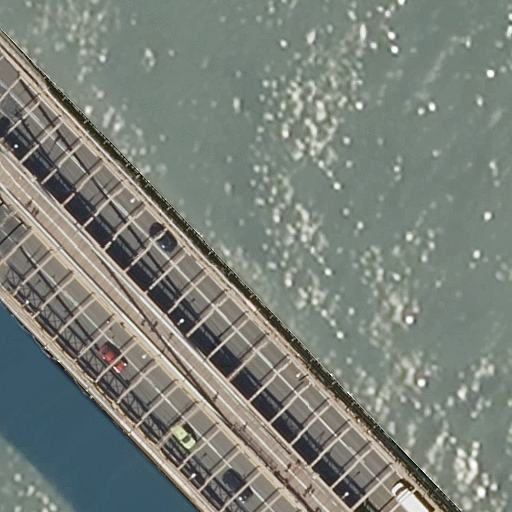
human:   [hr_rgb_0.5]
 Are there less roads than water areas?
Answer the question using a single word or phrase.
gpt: no

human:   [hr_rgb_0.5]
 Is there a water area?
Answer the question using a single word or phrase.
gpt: yes

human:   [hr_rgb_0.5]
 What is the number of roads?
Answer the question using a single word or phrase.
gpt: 3

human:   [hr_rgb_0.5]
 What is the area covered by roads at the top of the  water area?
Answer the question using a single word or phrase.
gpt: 0m2

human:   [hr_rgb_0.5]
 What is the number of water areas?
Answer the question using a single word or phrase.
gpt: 1

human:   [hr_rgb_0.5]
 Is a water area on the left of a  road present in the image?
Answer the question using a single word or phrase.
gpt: no

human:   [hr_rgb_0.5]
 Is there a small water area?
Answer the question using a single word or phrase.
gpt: no

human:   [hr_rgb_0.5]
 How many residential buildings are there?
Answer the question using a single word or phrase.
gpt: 0

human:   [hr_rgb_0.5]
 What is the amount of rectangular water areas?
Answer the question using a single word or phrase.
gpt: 1

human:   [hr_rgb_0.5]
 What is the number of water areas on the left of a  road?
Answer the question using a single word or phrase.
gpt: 0

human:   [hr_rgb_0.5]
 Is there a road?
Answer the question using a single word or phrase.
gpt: yes

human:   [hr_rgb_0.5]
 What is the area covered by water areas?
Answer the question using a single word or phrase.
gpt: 10605m2

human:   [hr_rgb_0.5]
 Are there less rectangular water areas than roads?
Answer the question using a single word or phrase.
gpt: yes

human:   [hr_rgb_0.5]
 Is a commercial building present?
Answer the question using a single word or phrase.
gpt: no

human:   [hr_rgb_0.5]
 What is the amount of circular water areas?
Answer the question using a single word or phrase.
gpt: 0

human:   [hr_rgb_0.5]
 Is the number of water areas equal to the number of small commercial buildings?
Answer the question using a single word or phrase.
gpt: no

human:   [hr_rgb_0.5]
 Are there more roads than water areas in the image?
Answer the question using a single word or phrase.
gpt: yes

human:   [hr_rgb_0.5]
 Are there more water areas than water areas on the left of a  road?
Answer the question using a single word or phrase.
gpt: yes

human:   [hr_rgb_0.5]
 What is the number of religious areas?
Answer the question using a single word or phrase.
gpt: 0

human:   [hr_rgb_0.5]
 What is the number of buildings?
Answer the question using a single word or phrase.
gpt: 0

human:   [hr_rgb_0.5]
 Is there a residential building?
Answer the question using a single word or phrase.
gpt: no

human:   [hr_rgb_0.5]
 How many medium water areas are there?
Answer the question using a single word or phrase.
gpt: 0

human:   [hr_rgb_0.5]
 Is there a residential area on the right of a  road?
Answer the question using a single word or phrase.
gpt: no

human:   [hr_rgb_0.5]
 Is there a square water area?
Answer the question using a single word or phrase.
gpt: no

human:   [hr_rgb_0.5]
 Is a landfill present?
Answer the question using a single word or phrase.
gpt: no

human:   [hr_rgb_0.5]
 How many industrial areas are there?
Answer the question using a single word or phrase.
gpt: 0

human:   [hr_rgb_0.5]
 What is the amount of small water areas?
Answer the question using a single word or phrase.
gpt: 0

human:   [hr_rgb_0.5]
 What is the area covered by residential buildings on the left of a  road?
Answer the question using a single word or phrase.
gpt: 0m2

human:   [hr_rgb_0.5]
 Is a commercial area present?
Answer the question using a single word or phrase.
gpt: no

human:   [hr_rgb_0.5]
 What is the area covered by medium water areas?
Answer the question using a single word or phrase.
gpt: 0m2

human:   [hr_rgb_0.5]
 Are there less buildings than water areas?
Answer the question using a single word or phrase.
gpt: yes

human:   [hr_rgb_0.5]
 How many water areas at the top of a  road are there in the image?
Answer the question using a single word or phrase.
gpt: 0

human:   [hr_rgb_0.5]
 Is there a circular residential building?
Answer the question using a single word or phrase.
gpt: no

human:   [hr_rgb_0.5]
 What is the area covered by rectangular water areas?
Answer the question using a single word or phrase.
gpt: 10605m2

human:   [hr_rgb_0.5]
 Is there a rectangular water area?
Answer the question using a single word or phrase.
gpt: yes

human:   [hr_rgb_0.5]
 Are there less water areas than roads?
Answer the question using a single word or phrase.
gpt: yes

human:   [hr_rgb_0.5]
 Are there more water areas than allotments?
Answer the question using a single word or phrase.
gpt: yes

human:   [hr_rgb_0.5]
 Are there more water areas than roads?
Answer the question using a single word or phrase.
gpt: no

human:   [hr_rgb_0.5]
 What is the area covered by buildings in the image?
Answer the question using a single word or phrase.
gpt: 0m2

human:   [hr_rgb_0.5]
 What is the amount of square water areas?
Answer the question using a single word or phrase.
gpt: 0

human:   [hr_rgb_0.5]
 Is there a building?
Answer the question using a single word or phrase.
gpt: no

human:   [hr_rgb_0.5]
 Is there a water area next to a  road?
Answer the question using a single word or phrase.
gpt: yes

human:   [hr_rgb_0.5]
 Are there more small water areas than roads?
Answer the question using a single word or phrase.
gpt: no

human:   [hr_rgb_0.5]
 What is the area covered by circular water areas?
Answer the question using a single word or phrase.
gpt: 0m2

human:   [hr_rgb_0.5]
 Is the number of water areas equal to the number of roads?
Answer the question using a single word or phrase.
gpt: no

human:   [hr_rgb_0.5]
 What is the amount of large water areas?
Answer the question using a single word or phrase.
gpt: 1

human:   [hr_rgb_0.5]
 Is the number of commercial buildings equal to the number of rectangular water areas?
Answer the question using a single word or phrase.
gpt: no

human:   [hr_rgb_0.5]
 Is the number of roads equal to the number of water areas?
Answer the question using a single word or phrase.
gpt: no

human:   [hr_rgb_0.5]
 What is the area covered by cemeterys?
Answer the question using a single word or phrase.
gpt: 0m2

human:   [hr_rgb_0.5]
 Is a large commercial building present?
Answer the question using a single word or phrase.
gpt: no

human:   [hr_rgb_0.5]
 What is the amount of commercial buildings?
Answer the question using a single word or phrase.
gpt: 0

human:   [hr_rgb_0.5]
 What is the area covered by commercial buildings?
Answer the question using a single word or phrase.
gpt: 0m2

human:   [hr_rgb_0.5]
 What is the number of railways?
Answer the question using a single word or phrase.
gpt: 0

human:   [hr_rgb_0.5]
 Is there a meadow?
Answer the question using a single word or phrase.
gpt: no

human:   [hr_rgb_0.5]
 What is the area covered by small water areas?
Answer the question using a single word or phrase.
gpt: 0m2

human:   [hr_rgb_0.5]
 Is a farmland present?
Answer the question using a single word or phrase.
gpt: no

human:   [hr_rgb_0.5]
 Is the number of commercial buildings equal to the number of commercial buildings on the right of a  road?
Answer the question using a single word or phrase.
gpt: yes

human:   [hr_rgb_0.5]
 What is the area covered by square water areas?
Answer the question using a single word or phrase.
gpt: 0m2

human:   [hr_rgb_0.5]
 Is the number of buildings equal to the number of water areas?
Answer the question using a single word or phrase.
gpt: no

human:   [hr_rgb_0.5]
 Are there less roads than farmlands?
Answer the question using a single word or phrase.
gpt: no

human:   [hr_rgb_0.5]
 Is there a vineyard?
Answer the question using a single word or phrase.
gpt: no

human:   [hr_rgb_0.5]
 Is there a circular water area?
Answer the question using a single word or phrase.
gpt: no

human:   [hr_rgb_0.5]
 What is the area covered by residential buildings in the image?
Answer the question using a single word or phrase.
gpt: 0m2

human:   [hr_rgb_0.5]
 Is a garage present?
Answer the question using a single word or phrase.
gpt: no